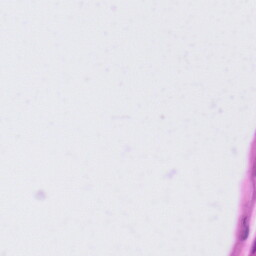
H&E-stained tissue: Tonsil